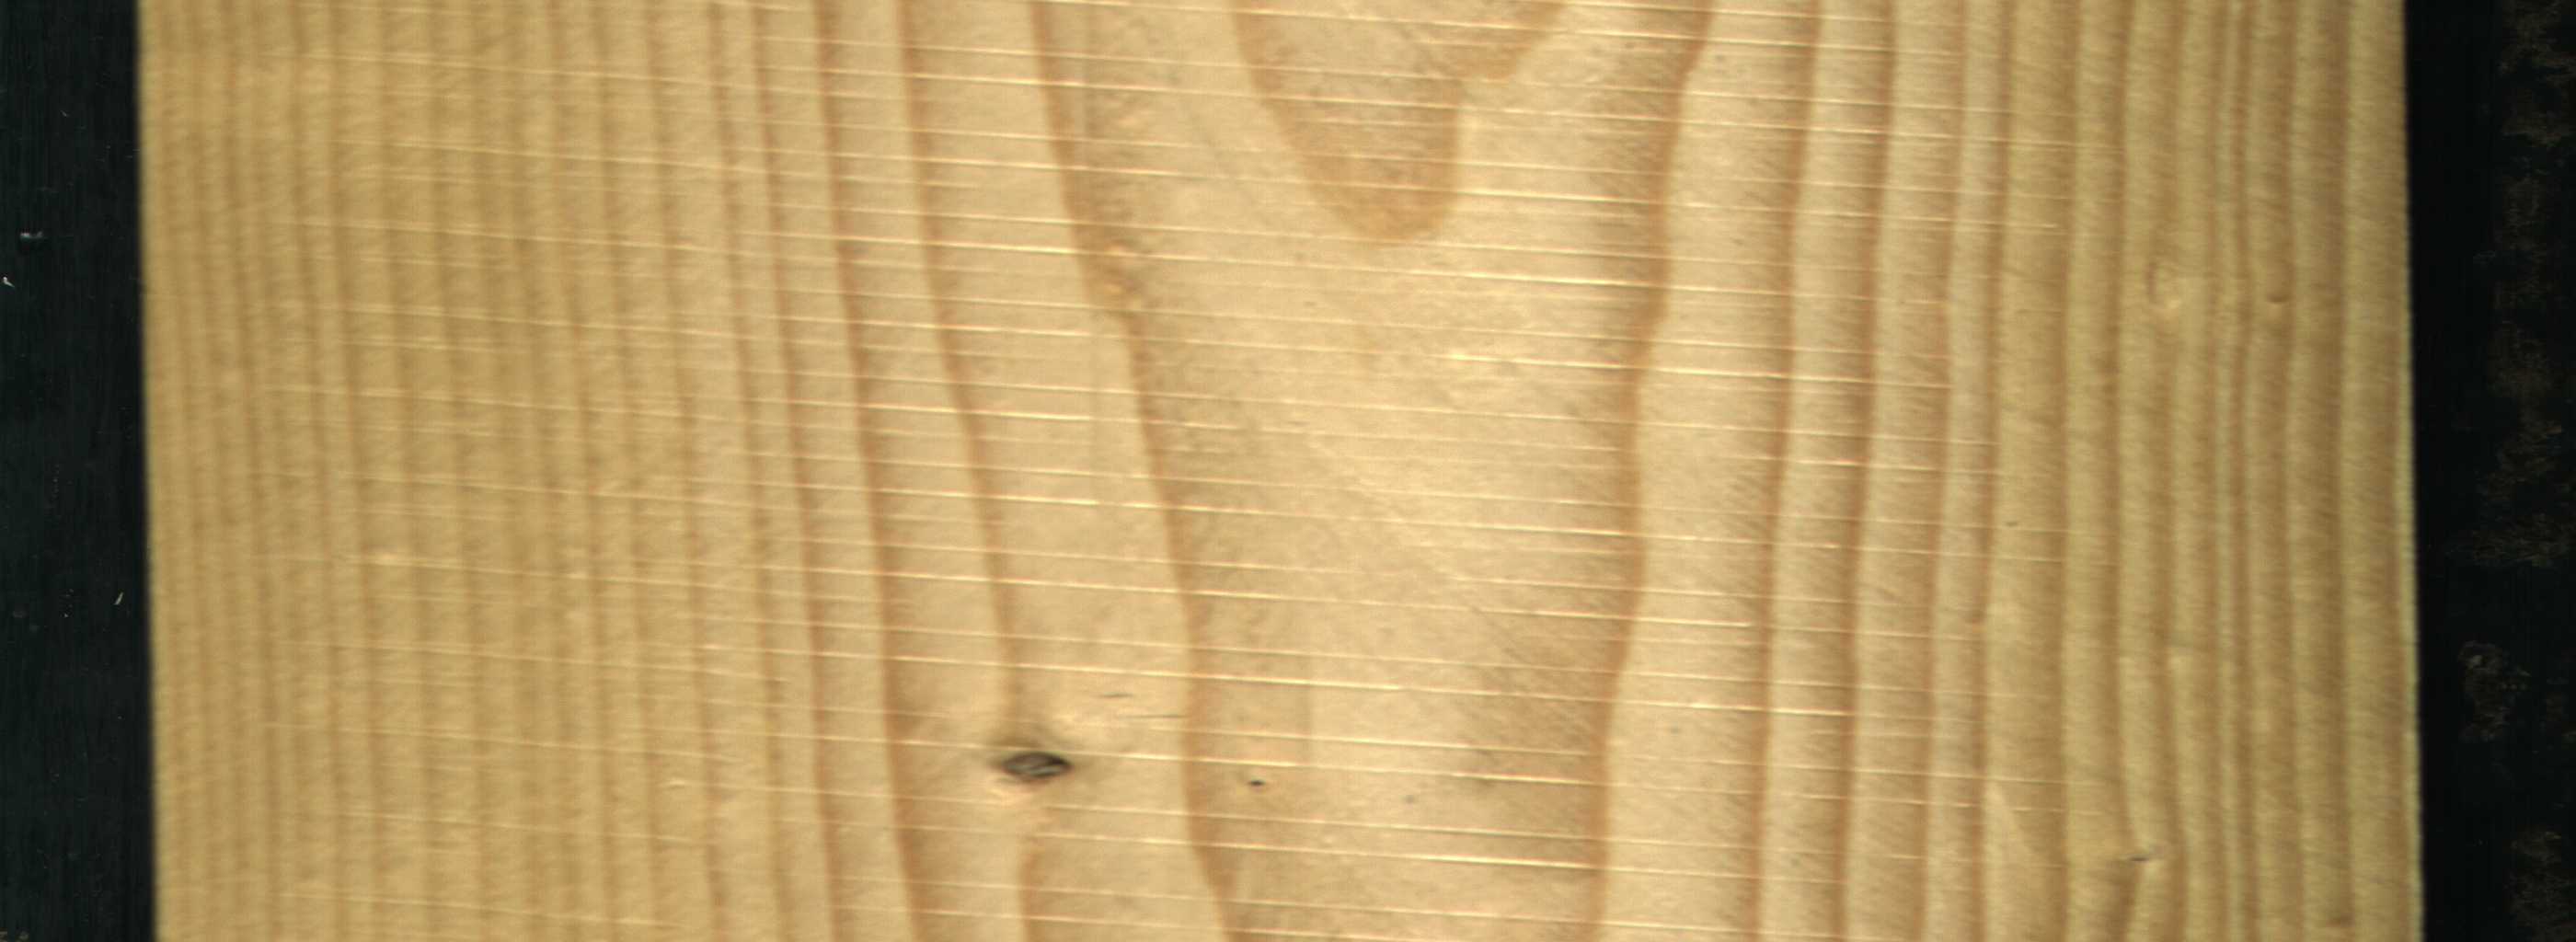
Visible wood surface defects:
Live_Knot